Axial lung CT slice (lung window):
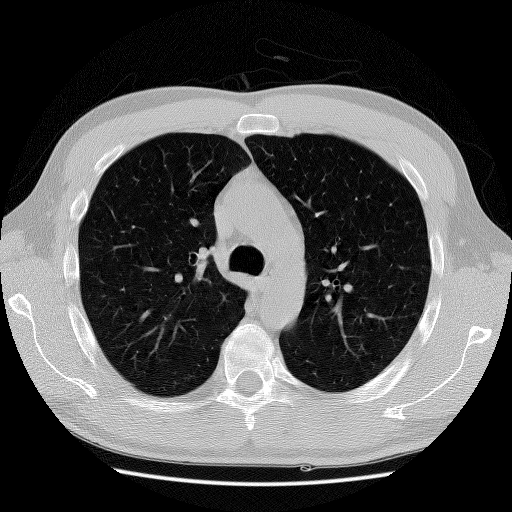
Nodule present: no